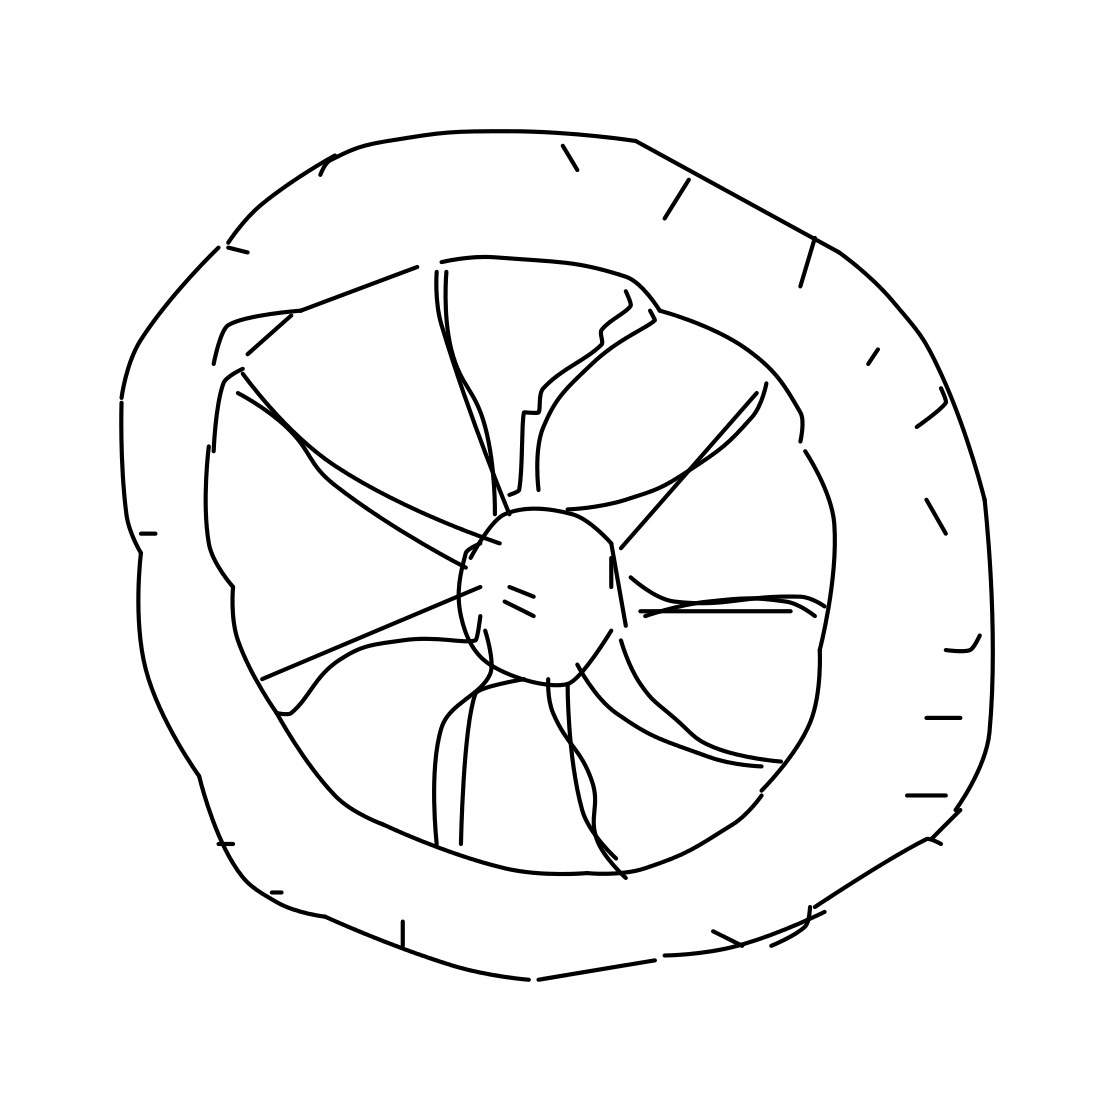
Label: wheel